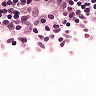
Metastatic tissue present: no